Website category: university
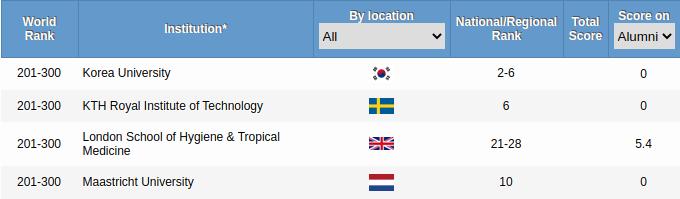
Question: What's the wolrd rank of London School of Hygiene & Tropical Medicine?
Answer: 201-300

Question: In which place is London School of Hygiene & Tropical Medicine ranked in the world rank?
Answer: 201-300

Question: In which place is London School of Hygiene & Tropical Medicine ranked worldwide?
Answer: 201-300

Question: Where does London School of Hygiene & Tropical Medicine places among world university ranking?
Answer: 201-300

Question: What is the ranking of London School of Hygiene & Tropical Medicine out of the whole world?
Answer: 201-300

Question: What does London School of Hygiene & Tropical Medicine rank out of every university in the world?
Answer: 201-300

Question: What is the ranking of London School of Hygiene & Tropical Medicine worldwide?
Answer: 201-300

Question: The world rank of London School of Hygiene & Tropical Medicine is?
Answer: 201-300

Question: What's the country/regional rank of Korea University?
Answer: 2-6

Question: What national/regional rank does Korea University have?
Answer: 2-6

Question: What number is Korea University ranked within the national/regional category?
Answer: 2-6

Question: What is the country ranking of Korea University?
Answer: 2-6

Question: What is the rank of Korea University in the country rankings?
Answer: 2-6

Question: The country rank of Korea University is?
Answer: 2-6

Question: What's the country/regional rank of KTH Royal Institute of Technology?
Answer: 6

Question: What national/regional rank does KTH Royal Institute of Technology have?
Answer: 6

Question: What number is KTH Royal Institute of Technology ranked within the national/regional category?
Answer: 6

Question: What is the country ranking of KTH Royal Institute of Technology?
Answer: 6

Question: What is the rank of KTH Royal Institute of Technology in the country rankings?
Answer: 6

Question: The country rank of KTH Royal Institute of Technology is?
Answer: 6

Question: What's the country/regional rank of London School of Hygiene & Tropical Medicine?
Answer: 21-28

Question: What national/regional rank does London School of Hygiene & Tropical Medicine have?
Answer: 21-28

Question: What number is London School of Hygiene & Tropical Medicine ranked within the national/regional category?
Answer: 21-28

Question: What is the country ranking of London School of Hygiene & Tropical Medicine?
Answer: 21-28

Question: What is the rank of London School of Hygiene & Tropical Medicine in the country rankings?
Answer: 21-28

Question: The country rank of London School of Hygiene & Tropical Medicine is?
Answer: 21-28

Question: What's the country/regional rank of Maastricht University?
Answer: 10

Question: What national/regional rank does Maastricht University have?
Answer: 10

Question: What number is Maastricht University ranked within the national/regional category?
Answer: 10

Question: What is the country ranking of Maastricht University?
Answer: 10

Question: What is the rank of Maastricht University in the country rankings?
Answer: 10

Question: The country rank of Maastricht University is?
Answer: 10

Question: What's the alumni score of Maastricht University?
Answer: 0

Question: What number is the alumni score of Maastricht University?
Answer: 0

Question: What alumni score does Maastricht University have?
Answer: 0

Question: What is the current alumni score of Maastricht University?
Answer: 0

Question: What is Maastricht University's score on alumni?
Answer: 0

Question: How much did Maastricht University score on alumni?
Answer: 0

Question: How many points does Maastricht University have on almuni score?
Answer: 0

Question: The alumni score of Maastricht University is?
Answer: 0

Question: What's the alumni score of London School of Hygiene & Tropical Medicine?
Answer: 5.4

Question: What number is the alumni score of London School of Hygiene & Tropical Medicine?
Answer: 5.4

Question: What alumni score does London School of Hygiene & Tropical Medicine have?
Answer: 5.4

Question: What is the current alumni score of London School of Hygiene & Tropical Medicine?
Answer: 5.4

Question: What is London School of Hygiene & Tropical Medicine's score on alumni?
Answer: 5.4

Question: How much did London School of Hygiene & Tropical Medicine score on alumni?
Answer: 5.4

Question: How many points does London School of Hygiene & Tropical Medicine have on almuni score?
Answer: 5.4

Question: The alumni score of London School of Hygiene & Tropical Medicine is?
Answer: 5.4

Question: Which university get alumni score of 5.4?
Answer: London School of Hygiene & Tropical Medicine

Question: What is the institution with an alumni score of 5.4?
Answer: London School of Hygiene & Tropical Medicine

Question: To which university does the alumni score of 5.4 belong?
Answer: London School of Hygiene & Tropical Medicine

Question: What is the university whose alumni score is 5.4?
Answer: London School of Hygiene & Tropical Medicine

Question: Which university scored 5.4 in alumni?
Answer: London School of Hygiene & Tropical Medicine